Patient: sex F, age 67
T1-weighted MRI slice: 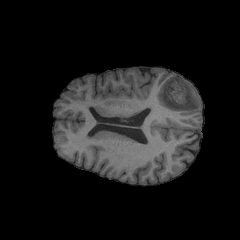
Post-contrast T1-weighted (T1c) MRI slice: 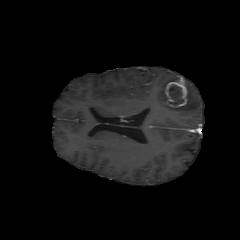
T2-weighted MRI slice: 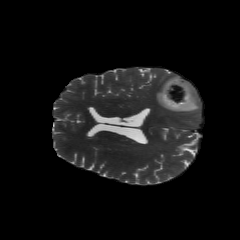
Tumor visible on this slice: yes
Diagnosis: Glioblastoma, IDH-wildtype
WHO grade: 4